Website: macys
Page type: customer-info-address
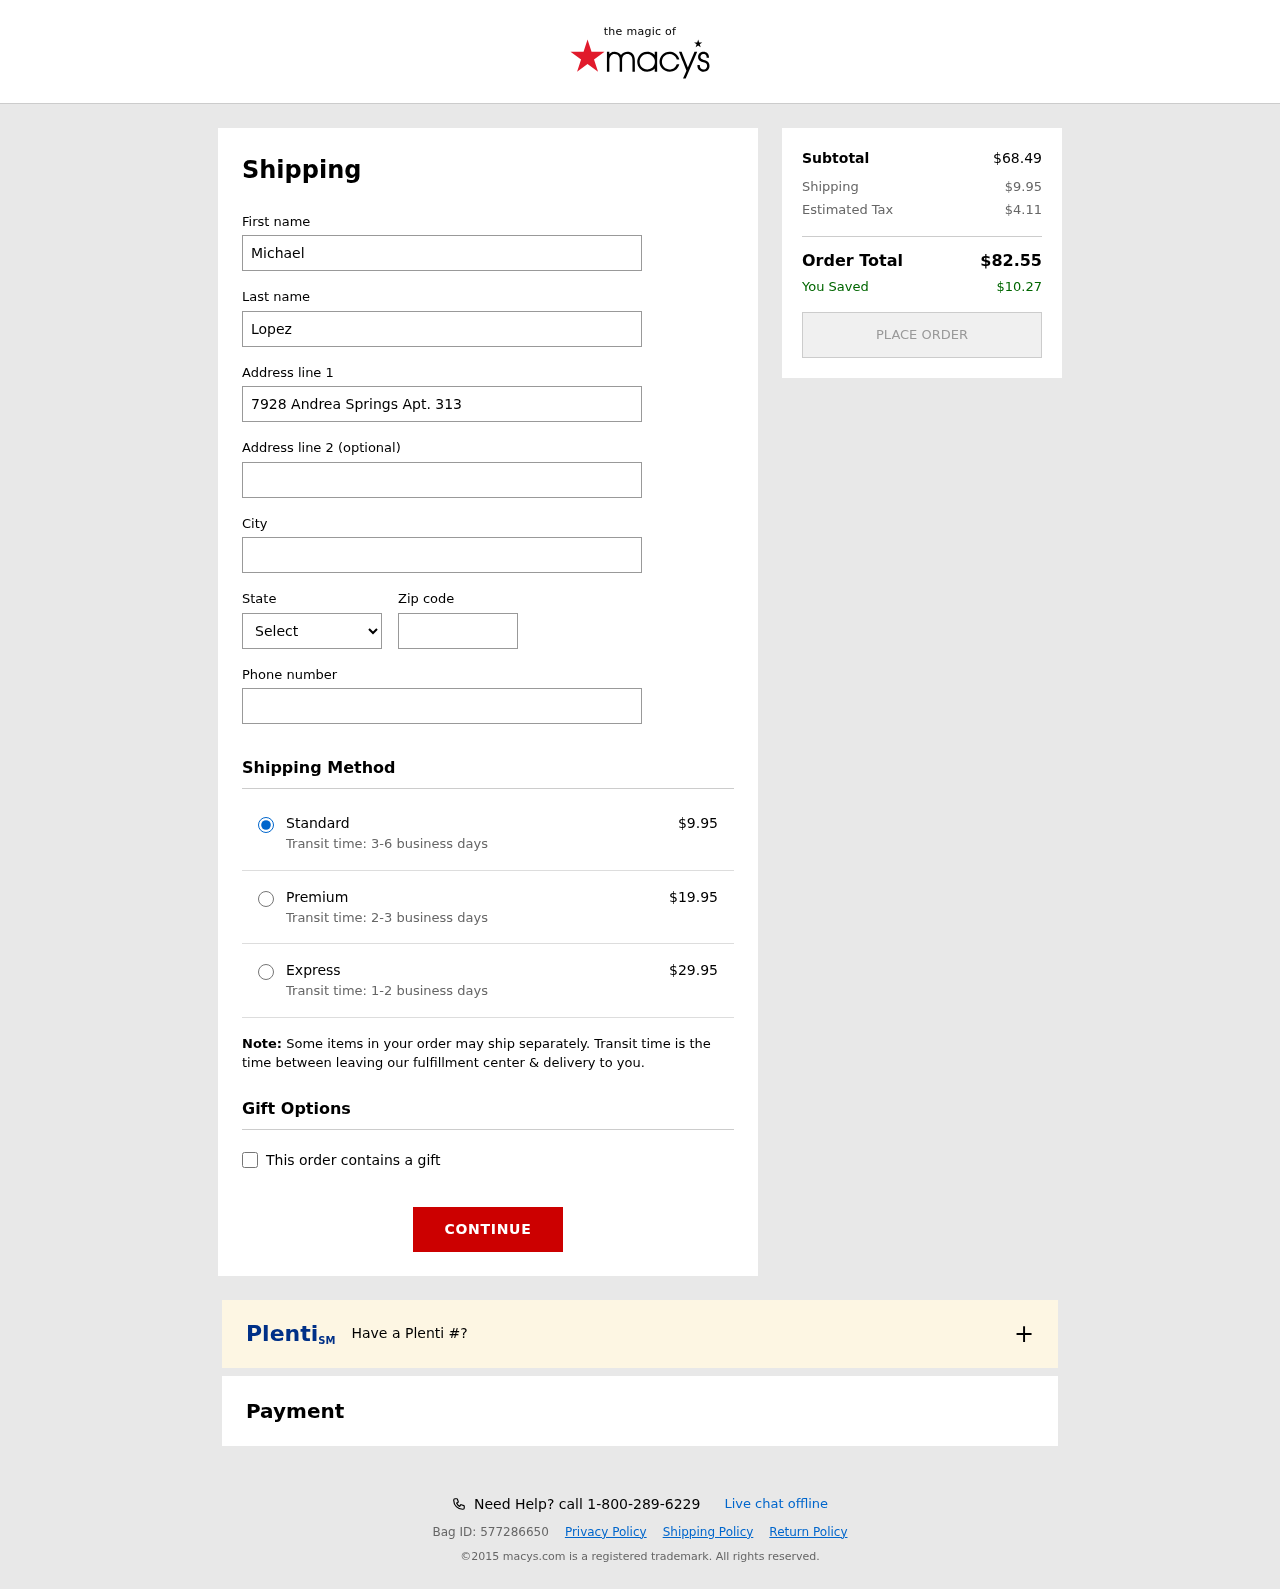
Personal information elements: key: PII_CITY
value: Lake Virginiaton
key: PII_FIRSTNAME
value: Michael
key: PII_LASTNAME
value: Lopez
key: PII_PHONE
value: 2099735211
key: PII_POSTCODE
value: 31395
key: PII_STATE_ABBR
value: HI
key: PII_STREET
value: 7928 Andrea Springs Apt. 313
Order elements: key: ORDER_SHIPPING_COST
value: $9.95
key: ORDER_SHIPPING_COST_PREMIUM
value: $19.95
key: ORDER_SHIPPING_COST_EXPRESS
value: $29.95
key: ORDER_SUBTOTAL
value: $68.49
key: ORDER_TAX
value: $4.11
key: ORDER_TOTAL
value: $82.55
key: ORDER_SAVINGS
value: $10.27